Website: home-depot
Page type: account-selection
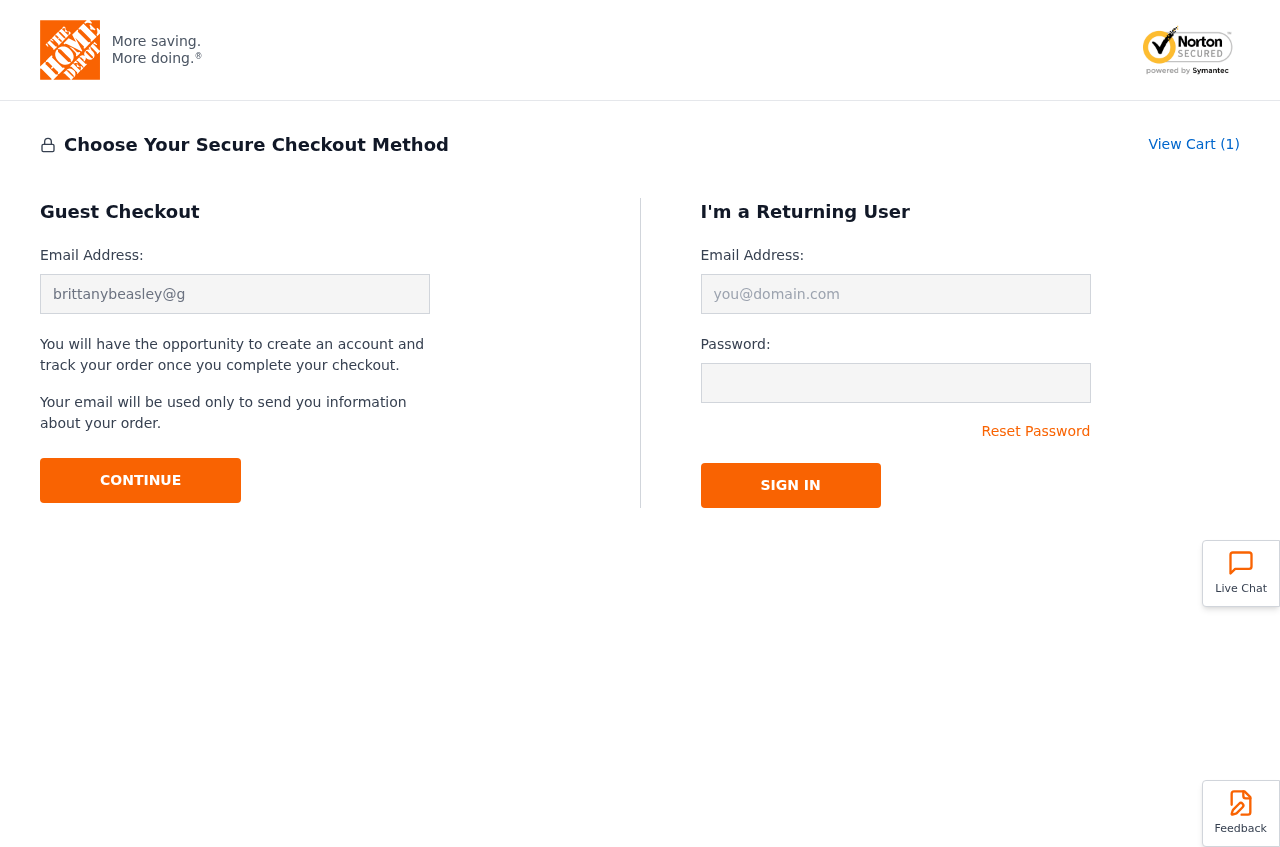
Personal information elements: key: PII_EMAIL
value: brittanybeasley@gmail.com
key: PII_LOGIN_USERNAME
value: brittany.beasley
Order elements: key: ORDER_NUM_ITEMS
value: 1